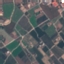
Label: PermanentCrop